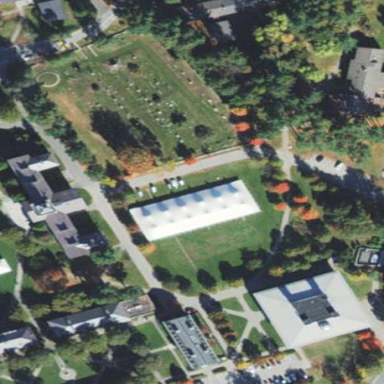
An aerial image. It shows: Cemetery.